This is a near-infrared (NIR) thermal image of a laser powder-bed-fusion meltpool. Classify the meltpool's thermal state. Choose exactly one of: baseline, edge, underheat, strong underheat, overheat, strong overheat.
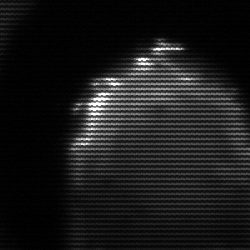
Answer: edge